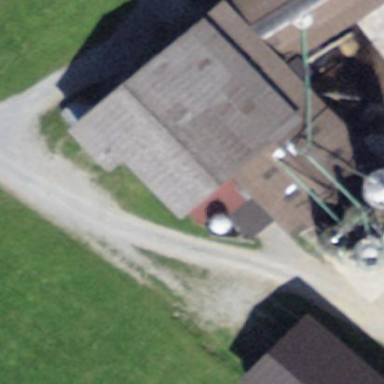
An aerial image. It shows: Farmyard area.